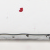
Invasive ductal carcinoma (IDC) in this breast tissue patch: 0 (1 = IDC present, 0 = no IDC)